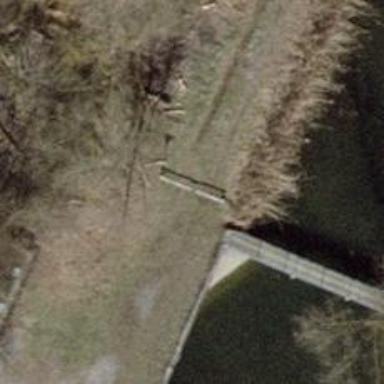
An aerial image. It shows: Lift gate barrier.